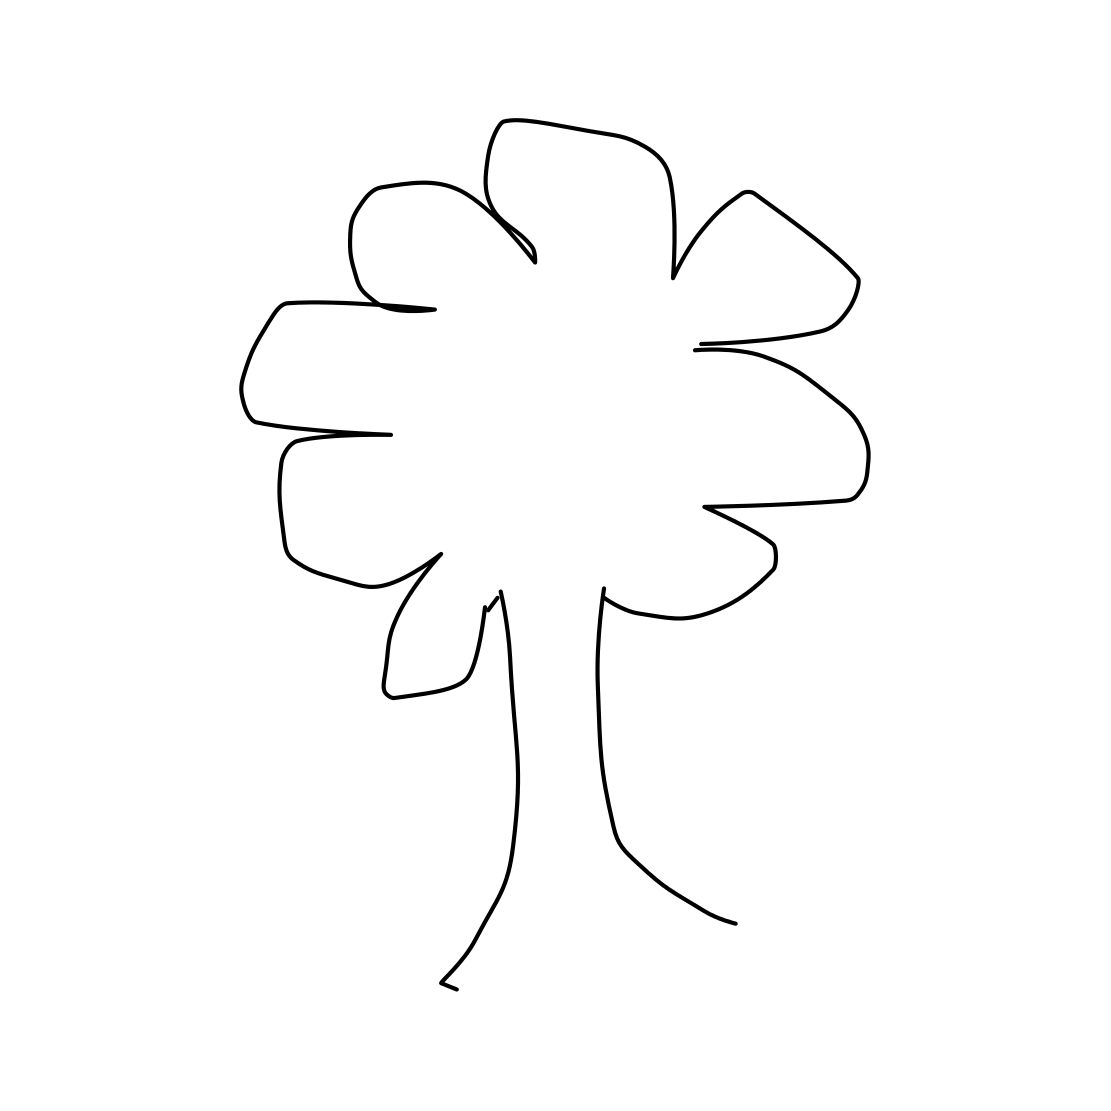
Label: tree